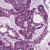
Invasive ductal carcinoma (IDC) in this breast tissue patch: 1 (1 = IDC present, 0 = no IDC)